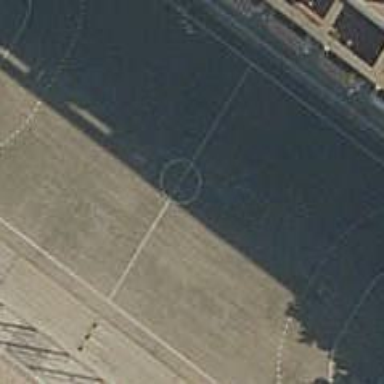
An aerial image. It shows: Soccer pitch with metal fence around it. The pitch has concrete surface.